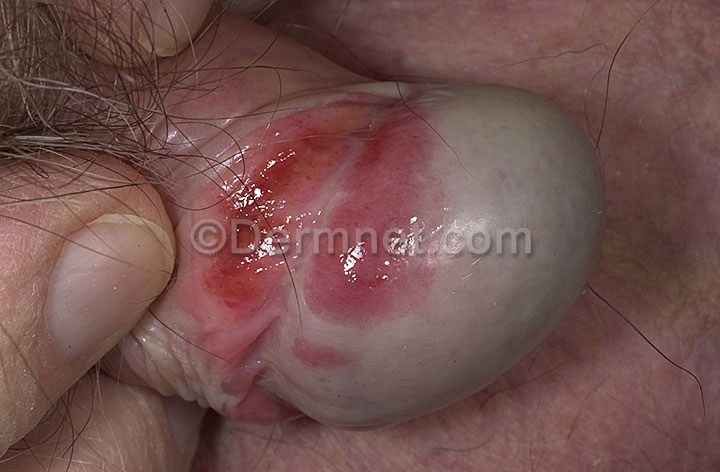
Disease: Tinea Ringworm Candidiasis and other Fungal Infections